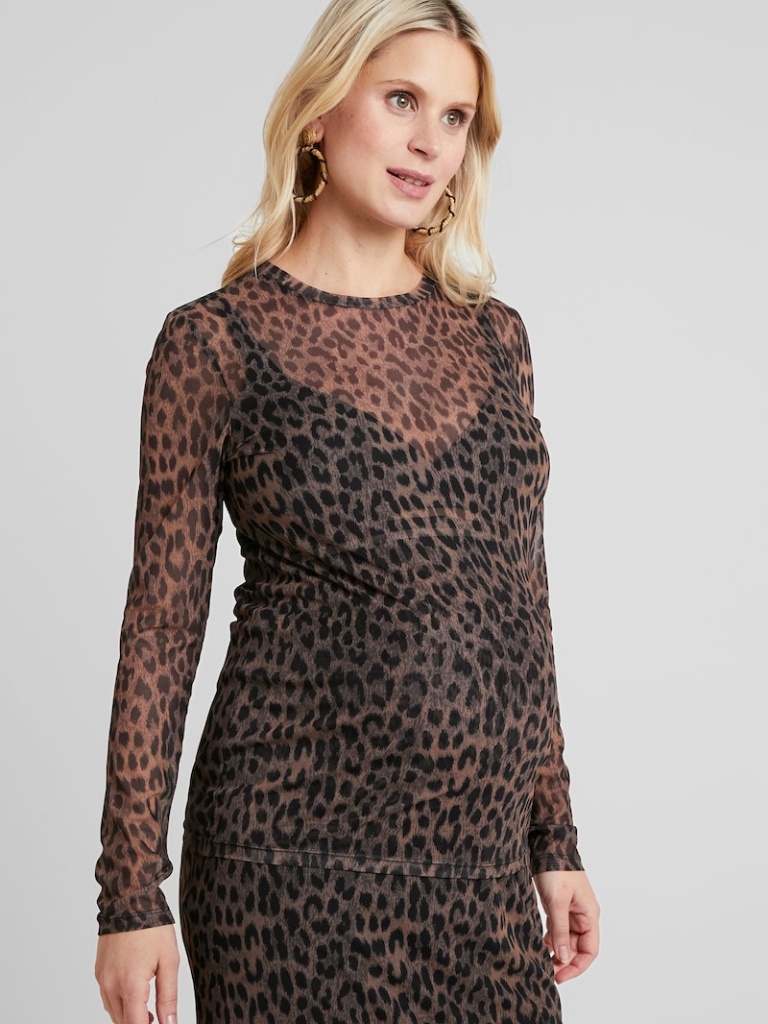
mesh tight a long-sleeved with the sleeves down hip length Fully Tucked in crew top